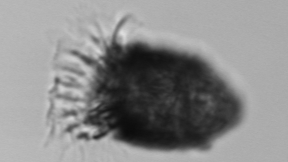
Label: Stenosemella_pacifica